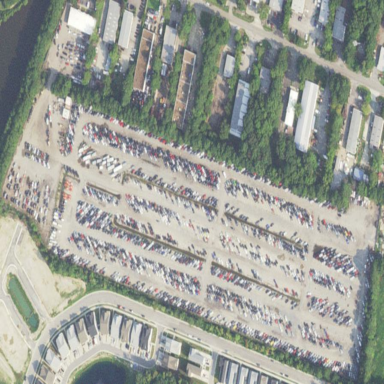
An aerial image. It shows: Scrap yard located in industrial area.